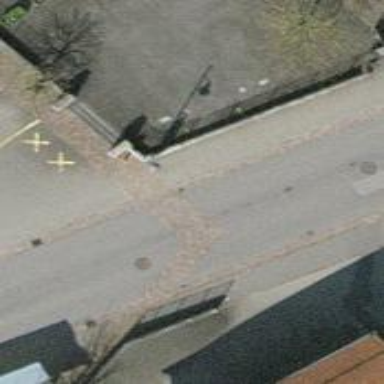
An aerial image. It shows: Bus stop with platform for public transport.